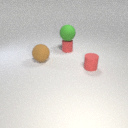
large brown rubber sphere to the left of small red rubber cylinder